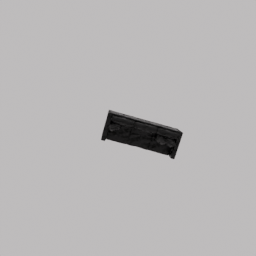
Label: furniture